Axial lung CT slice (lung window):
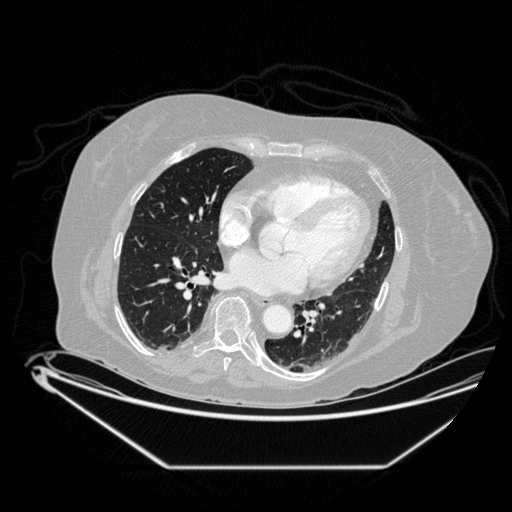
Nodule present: no